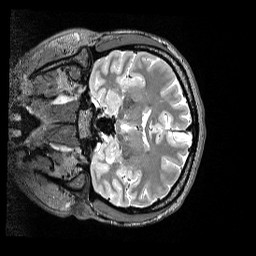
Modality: T2w
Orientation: coronal
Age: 28
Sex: female
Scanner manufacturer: siemens
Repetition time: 3.2 s